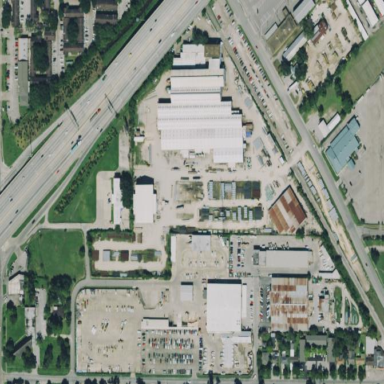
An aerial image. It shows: Industrial area.